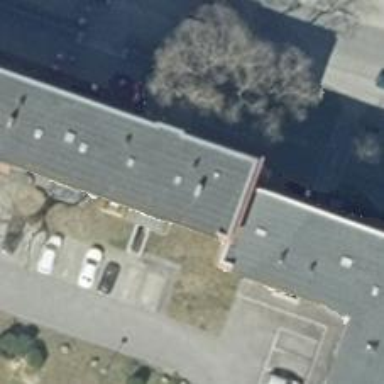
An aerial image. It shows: Cafe.